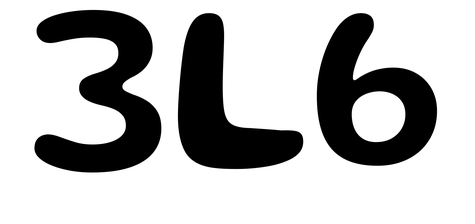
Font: Gluten_Medium